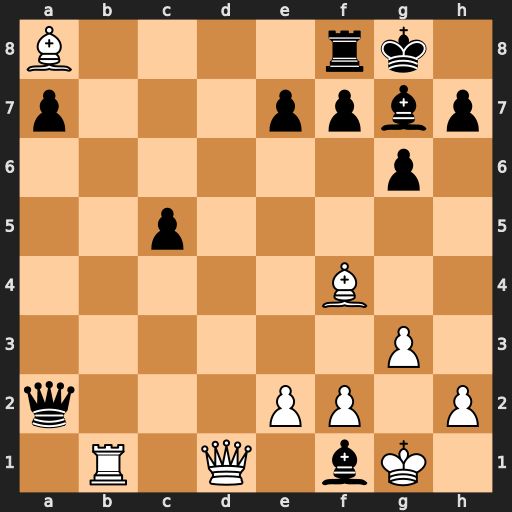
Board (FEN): B4rk1/p3ppbp/6p1/2p5/5B2/6P1/q3PP1P/1R1Q1bK1
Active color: w
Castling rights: -
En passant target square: -
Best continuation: Bd5 Bxe2 Bxa2 Bxd1 Rxd1